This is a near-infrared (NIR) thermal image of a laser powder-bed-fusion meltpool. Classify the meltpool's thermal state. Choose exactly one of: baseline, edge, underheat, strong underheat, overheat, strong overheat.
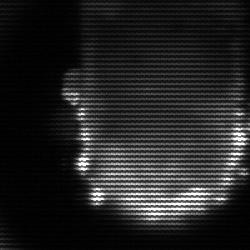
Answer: baseline